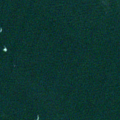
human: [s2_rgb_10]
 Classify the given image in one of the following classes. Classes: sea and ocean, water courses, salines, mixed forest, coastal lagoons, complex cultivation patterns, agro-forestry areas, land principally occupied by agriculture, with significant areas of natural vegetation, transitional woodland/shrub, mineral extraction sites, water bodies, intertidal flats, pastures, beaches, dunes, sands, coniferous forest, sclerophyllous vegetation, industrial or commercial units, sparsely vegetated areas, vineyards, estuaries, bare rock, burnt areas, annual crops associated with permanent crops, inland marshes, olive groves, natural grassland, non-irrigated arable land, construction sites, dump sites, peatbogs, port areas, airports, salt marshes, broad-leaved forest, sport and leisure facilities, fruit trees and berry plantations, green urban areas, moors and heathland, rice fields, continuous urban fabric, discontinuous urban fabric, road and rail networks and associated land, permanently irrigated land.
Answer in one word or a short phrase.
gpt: sea and ocean